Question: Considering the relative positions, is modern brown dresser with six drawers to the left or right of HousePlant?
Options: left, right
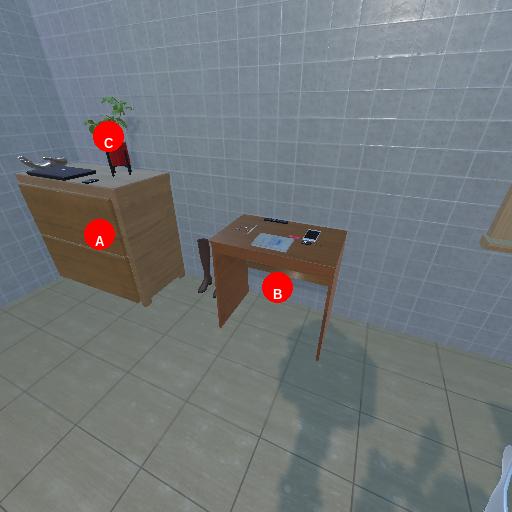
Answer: left